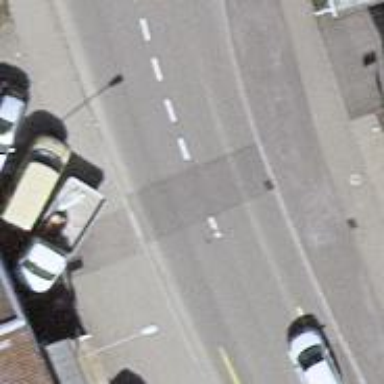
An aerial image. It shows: Public transport stop position.